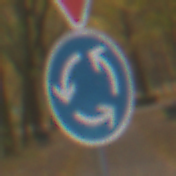
Verkehrszeichen: Kreisverkehr
Zusatzzeichen oben: VorfahrtGewaehren
Umgebung: Outdoor, Nature
Tageszeit: Midday
Wetter: Overcast
Licht: Natural
Jahreszeit: NotSpecified
Kontrast: LowContrast